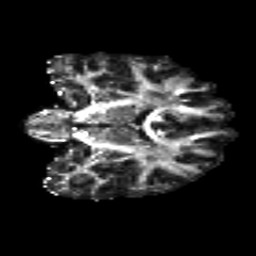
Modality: FA
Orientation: coronal
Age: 24
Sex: male
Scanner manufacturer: siemens
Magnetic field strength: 3 T
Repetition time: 8.8 s
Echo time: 0.085 s